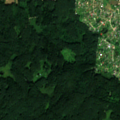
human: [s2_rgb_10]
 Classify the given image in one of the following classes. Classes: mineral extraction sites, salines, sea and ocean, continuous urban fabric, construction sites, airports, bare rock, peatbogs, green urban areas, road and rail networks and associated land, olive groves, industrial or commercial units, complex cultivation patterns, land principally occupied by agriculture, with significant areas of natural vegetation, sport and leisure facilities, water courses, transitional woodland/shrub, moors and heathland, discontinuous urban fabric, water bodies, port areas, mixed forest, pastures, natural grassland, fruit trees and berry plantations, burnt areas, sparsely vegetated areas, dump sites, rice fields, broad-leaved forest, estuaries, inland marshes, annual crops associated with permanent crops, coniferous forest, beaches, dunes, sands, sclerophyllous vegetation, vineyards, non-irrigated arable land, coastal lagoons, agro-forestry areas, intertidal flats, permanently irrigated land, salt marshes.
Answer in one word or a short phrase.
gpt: complex cultivation patterns, coniferous forest, mixed forest